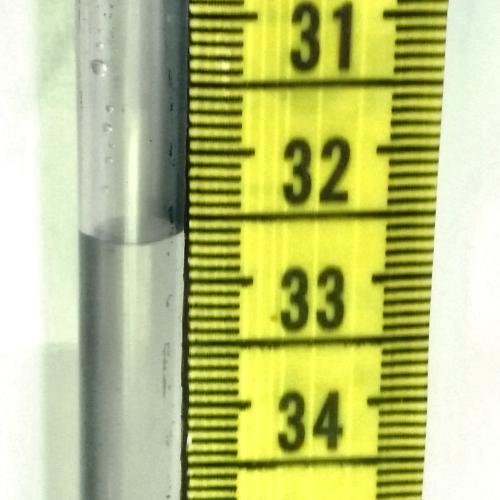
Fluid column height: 32.7 cm